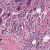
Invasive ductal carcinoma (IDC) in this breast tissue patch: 1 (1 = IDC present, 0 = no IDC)